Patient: sex F, age 60
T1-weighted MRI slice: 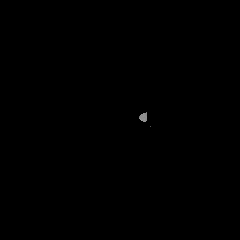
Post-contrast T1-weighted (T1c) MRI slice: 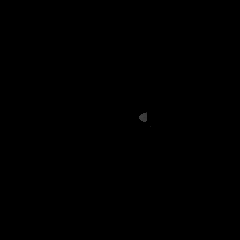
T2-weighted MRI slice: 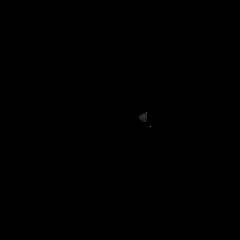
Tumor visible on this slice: no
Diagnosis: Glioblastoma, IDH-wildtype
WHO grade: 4